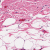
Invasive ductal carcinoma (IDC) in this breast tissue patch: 0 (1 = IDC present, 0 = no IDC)